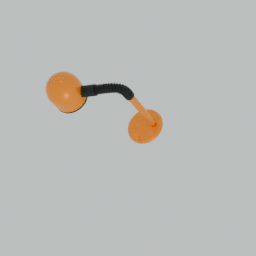
Label: lighting